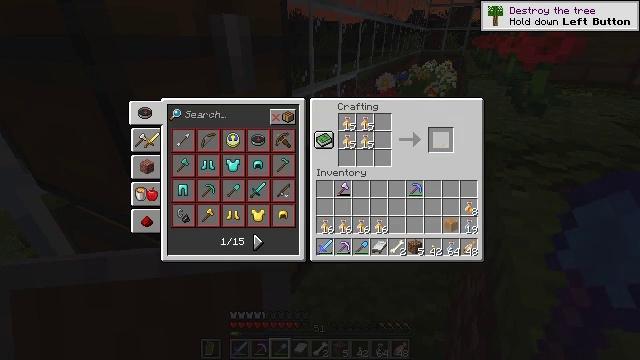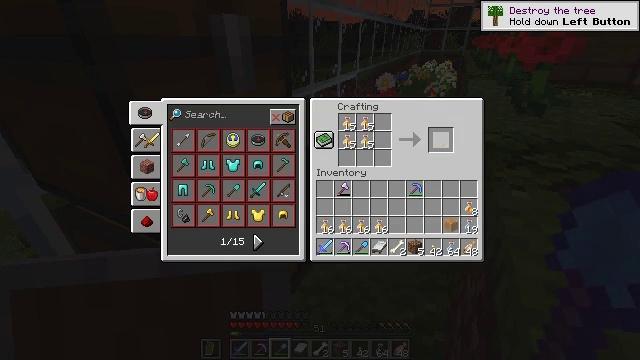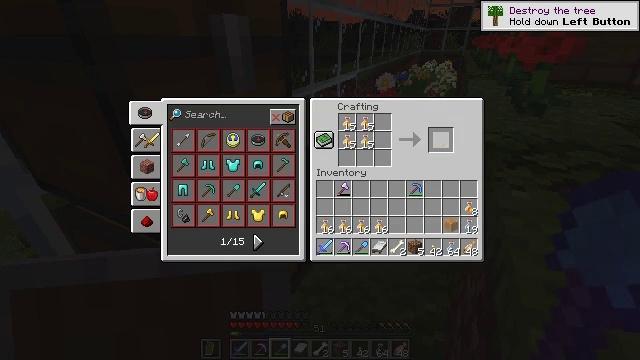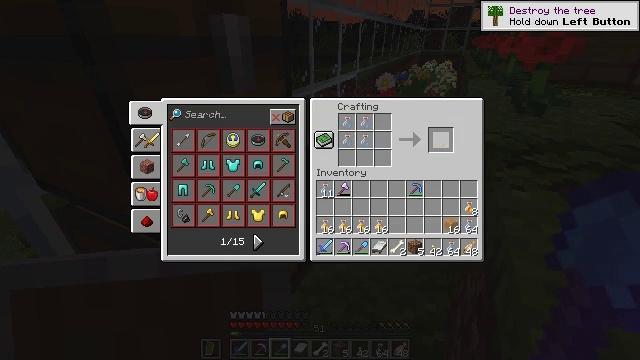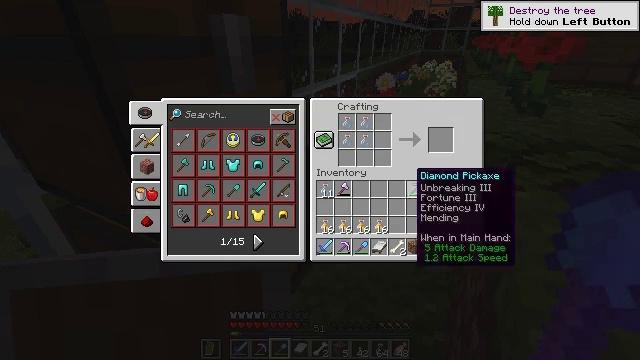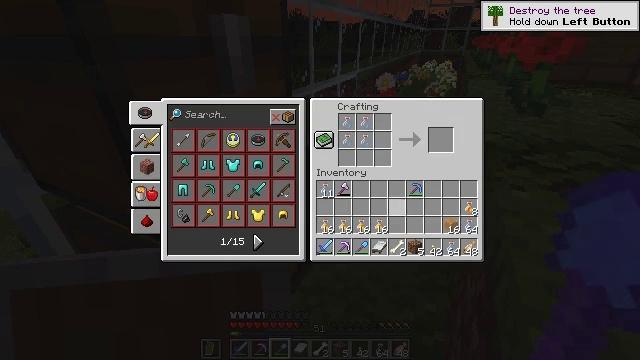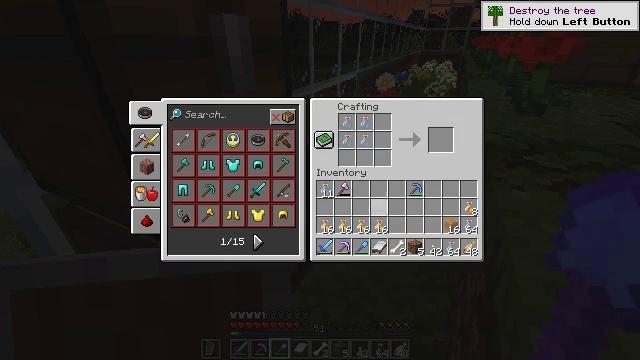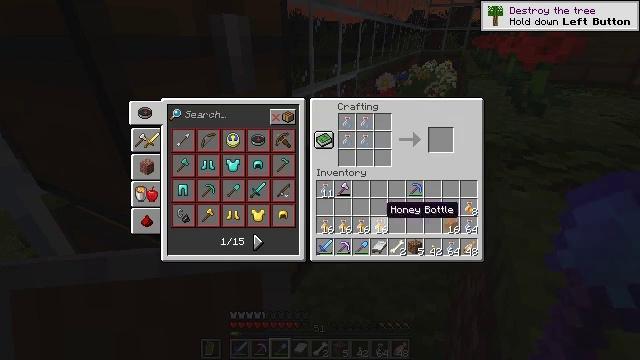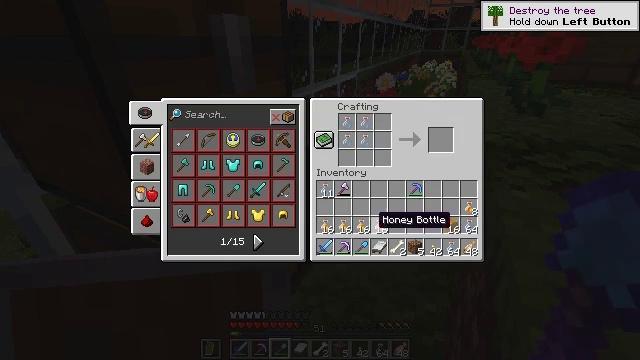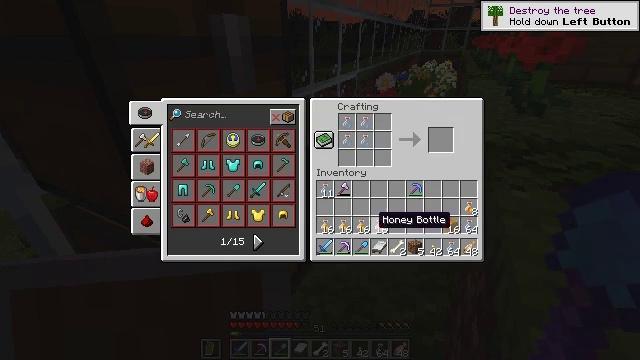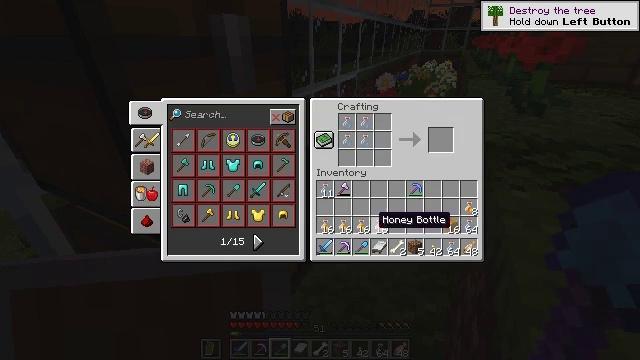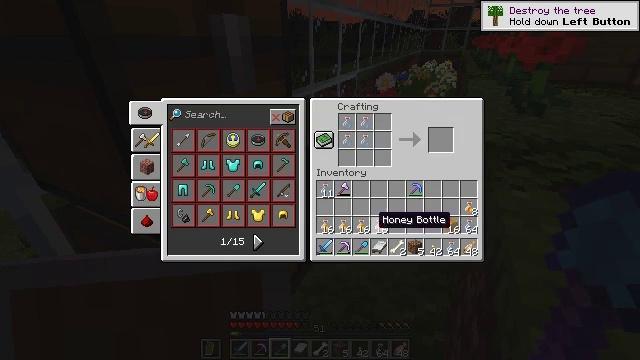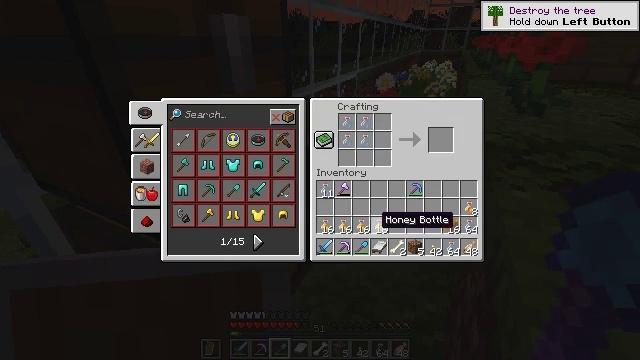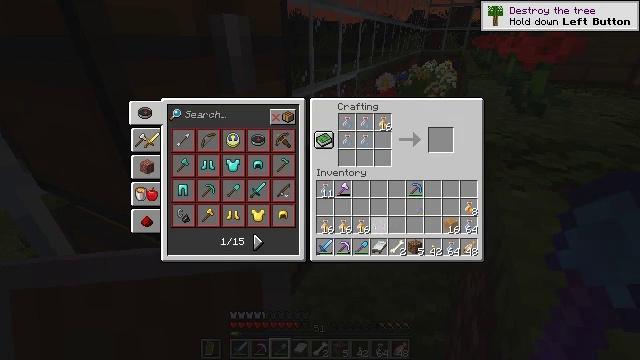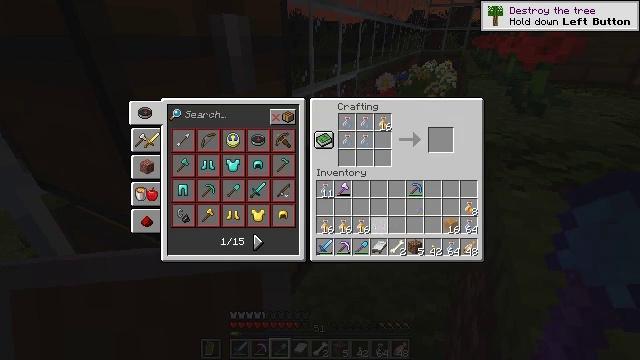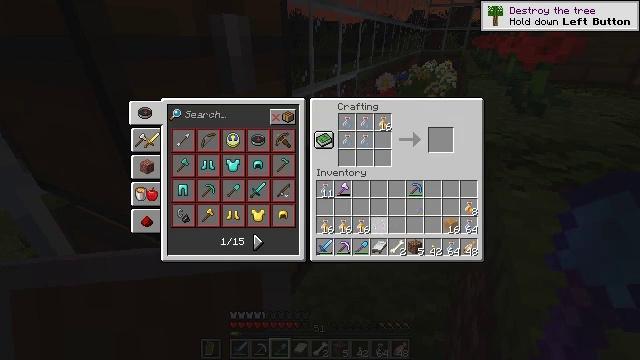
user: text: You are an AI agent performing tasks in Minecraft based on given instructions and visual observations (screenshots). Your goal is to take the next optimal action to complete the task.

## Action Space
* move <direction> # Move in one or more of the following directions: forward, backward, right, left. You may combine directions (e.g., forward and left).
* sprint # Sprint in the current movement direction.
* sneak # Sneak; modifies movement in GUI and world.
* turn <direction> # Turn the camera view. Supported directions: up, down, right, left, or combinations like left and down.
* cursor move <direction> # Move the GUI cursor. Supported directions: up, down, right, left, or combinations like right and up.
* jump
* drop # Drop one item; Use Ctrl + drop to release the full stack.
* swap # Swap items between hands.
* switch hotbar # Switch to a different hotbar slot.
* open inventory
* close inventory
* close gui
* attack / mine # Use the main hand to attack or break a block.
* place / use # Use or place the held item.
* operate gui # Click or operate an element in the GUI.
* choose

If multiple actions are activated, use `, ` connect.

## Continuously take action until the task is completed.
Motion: motion action
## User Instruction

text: Use honey bottles to craft a honey block.
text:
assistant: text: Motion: sneak
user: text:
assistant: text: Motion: sneak
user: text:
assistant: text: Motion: sneak
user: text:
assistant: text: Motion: sneak, cursor move left and down
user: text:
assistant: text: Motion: sneak, cursor move left and down
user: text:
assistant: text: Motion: sneak, cursor move left and down
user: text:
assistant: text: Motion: sneak
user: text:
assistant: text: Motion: sneak, cursor move left and down
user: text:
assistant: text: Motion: sneak
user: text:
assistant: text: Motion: sneak
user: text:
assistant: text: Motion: sneak
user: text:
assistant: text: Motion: sneak
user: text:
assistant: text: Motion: sneak, choose
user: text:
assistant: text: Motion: sneak, choose
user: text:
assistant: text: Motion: sneak, choose
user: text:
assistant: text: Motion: sneak
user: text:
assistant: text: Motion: sneak, cursor move left
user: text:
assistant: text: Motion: sneak
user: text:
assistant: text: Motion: sneak, choose
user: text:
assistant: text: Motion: sneak, choose
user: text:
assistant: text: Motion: sneak
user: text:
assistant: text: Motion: sneak
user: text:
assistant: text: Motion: sneak
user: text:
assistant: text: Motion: sneak, choose
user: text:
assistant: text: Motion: sneak, choose
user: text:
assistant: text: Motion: sneak, cursor move left
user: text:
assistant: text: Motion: sneak
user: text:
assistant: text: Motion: sneak
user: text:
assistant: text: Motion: sneak, choose
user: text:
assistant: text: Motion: sneak, choose